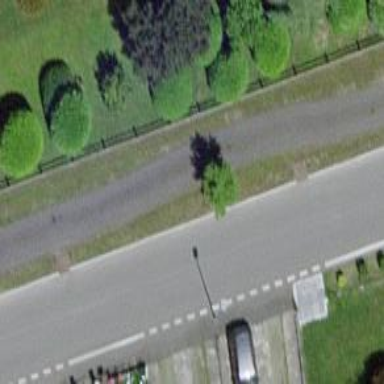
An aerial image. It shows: Asphalt cycleway.